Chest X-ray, PA view. Patient: 41 years old, sex M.
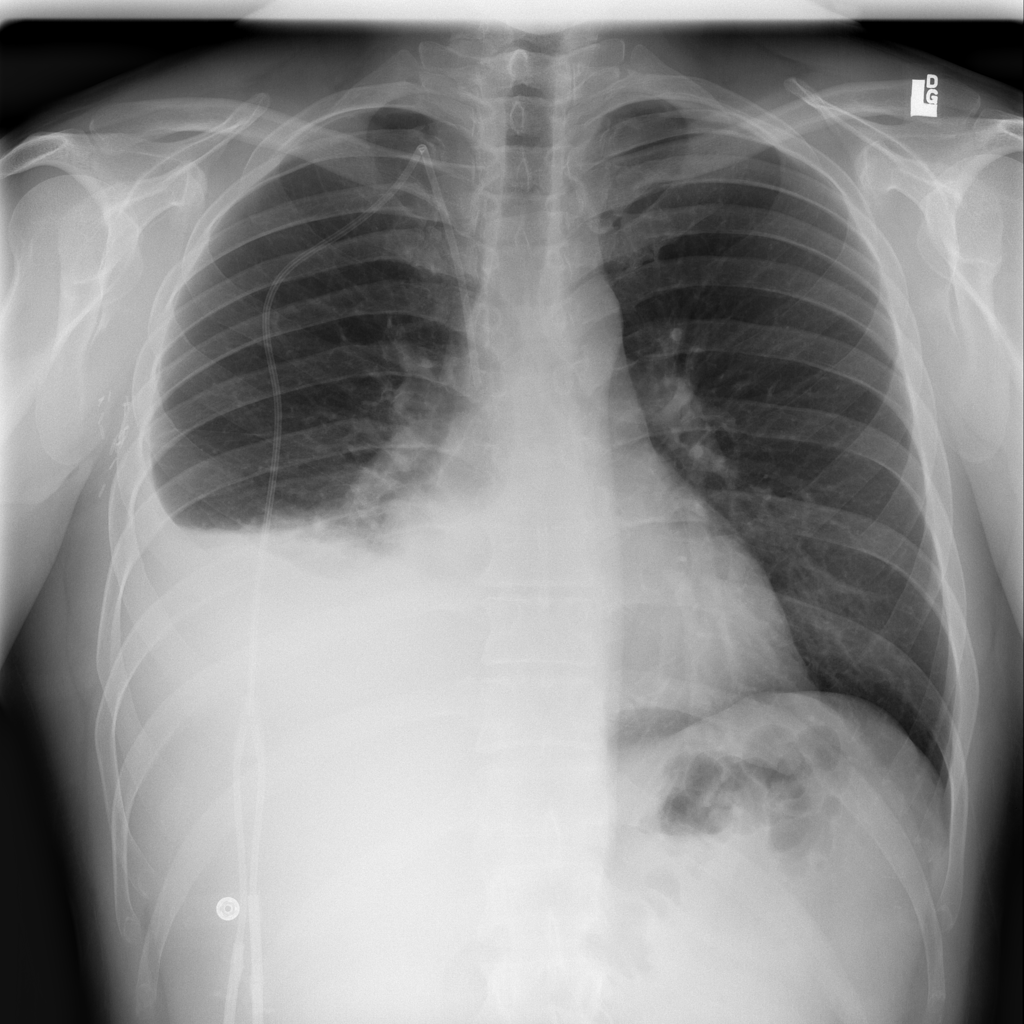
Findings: Effusion